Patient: sex F, age 71
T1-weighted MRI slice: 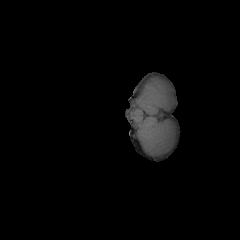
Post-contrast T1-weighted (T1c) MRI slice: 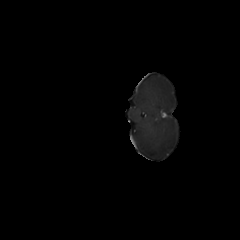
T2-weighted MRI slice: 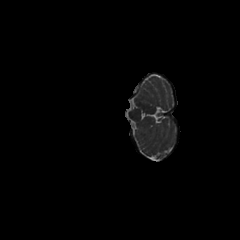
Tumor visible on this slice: no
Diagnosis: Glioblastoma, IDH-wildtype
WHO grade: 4